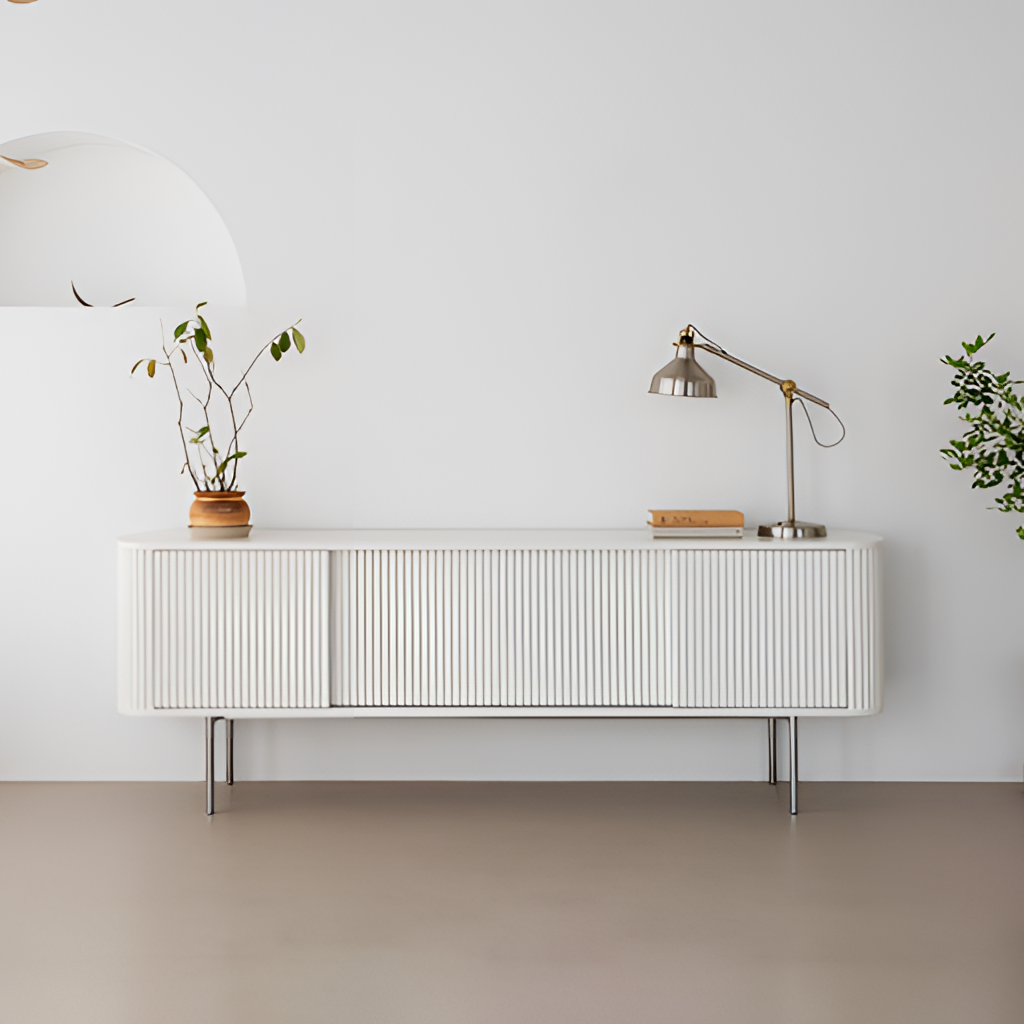
living room, white wood sideboard, white paint wallpaper, with solid pattern, minimalist, concrete flooring, with smooth pattern